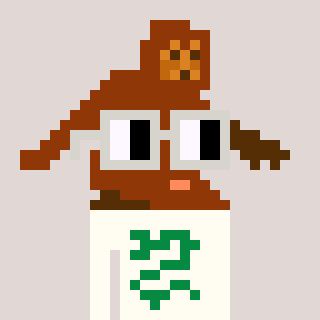
a pixel art character with square light gray glasses, a bigfoot-shaped head and a grayscale-colored body on a warm background